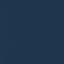
Label: SeaLake